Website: home-depot
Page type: cart
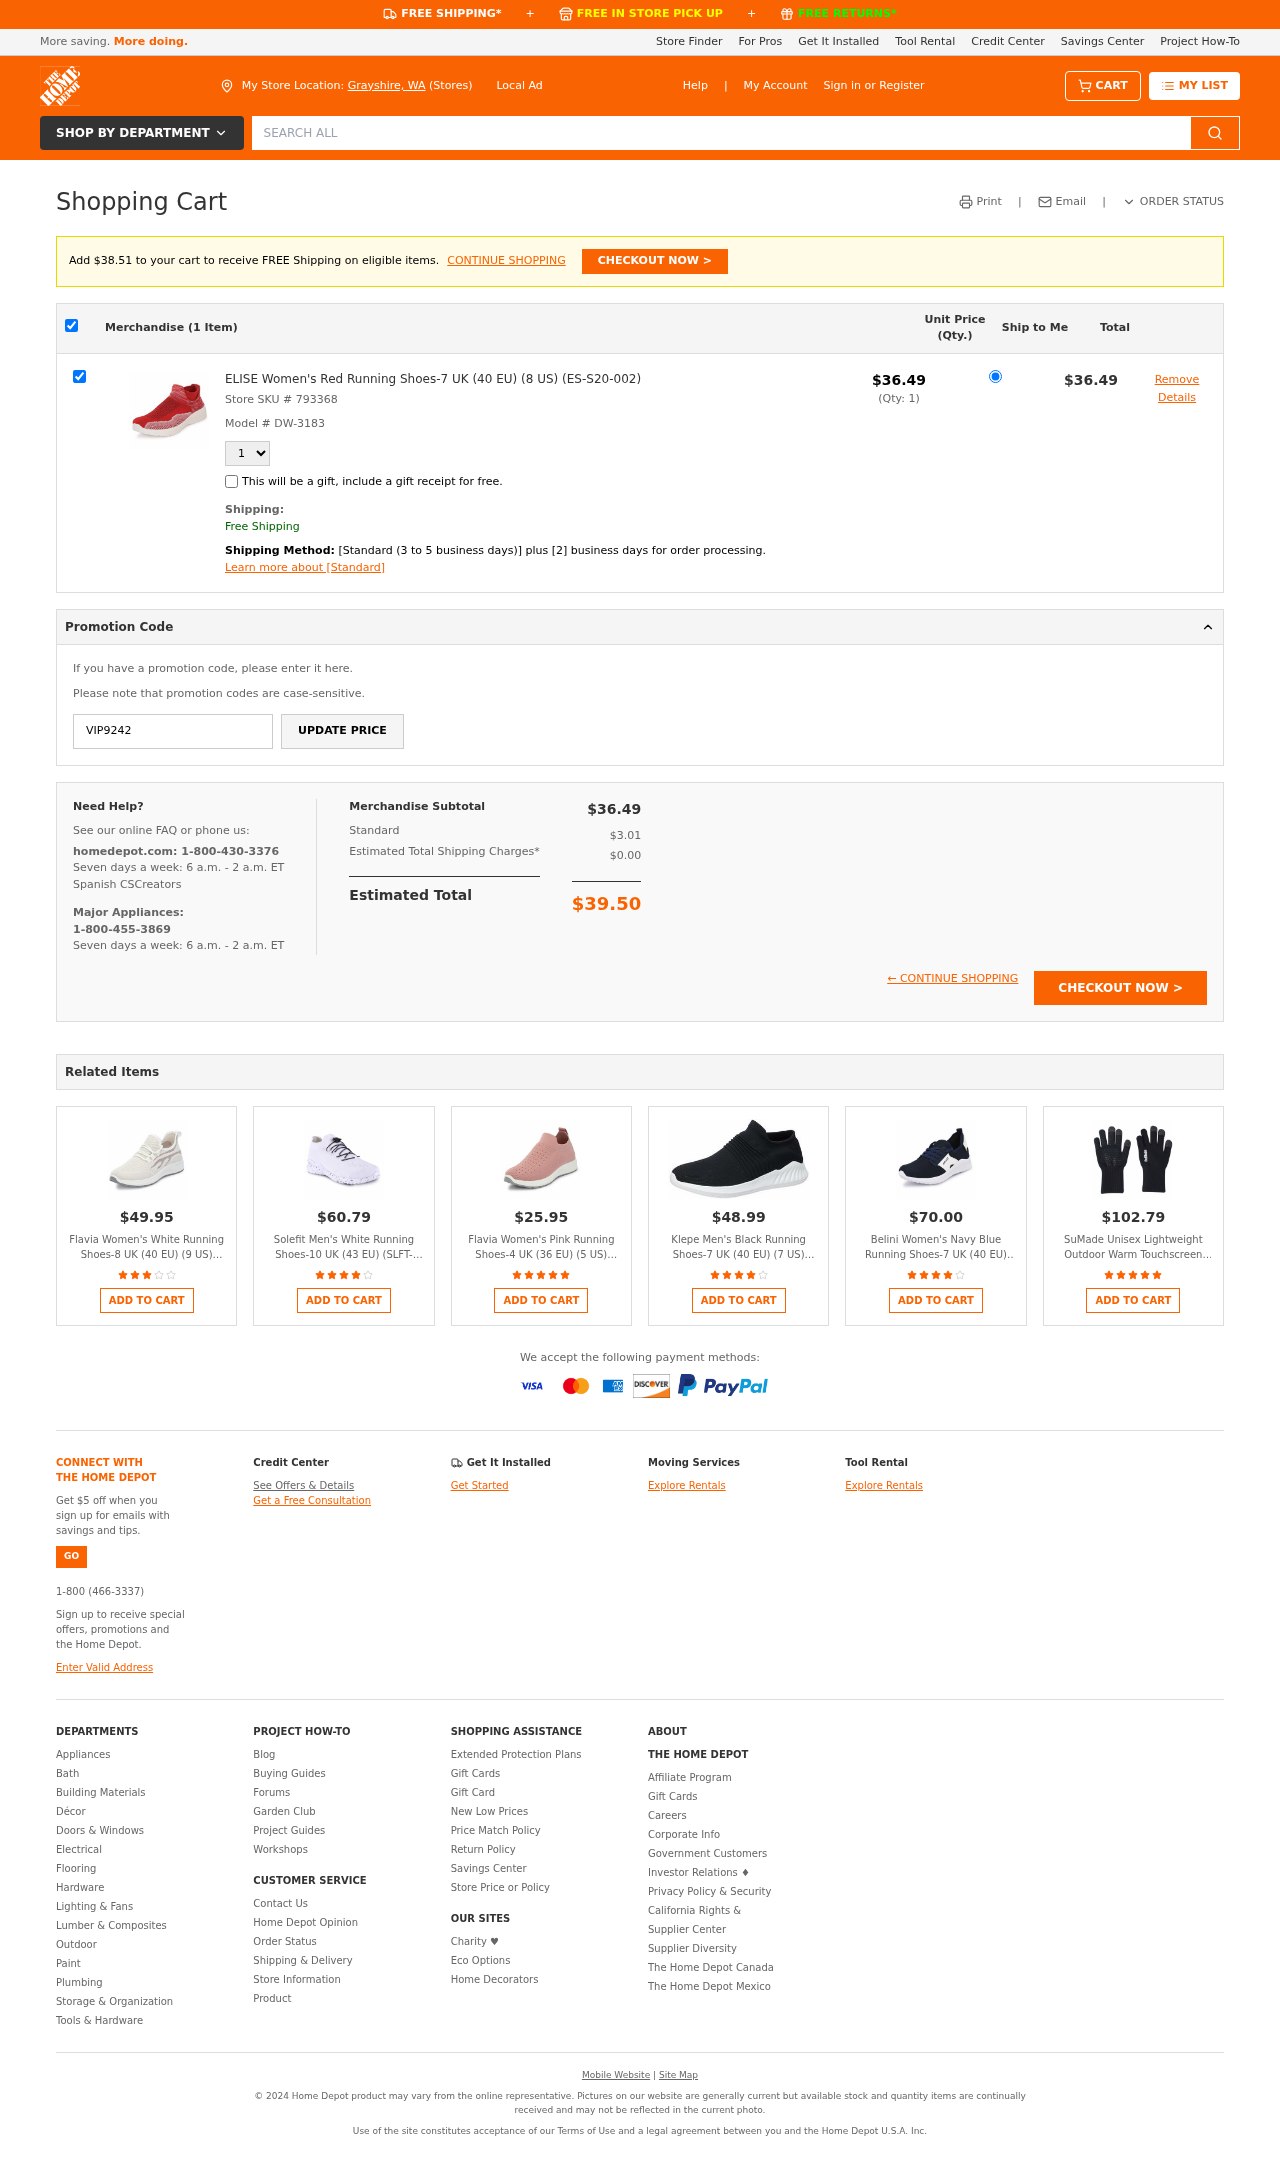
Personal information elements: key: PII_CITY_STATE
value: Grayshire, WA
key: PII_PROMO_CODE
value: VIP9242
Product elements: key: PRODUCT1_NAME
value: ELISE Women's Red Running Shoes-7 UK (40 EU) (8 US) (ES-S20-002)
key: PRODUCT1_PRICE
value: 36.49
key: PRODUCT1_QUANTITY
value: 1
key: PRODUCT2_NAME
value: Flavia Women's White Running Shoes-8 UK (40 EU) (9 US) (FKT/SP020/WHT)
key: PRODUCT2_PRICE
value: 49.95
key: PRODUCT2_RATING
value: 3.3
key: PRODUCT3_NAME
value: Solefit Men's White Running Shoes-10 UK (43 EU) (SLFT-1115)
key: PRODUCT3_PRICE
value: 60.79
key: PRODUCT3_RATING
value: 4.1
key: PRODUCT4_NAME
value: Flavia Women's Pink Running Shoes-4 UK (36 EU) (5 US) (FKT/SP016/PNK)
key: PRODUCT4_PRICE
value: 25.95
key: PRODUCT4_RATING
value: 4.7
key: PRODUCT5_NAME
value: Klepe Men's Black Running Shoes-7 UK (40 EU) (7 US) (KP036/BLK)
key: PRODUCT5_PRICE
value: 48.99
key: PRODUCT5_RATING
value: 3.7
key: PRODUCT6_NAME
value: Belini Women's Navy Blue Running Shoes-7 UK (40 EU) (BS 101NAVY BLUE7)
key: PRODUCT6_PRICE
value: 70
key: PRODUCT6_RATING
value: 3.7
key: PRODUCT7_NAME
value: SuMade Unisex Lightweight Outdoor Warm Touchscreen Waterproof Windproof Running Driving Cycling Hiki
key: PRODUCT7_PRICE
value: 102.79
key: PRODUCT7_RATING
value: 4.7
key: PRODUCT1_SKU
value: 793368
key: PRODUCT1_MODEL
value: DW-3183
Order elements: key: AMOUNT_TO_FREE_SHIPPING
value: $38.51
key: ORDER_NUM_ITEMS
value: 1
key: ORDER_SUBTOTAL
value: $36.49
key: ORDER_TAX
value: $3.01
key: ORDER_SHIPPING_COST
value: $0.00
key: ORDER_TOTAL
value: $39.50
Search elements: key: HEADER_SEARCH
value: SEARCH ALL